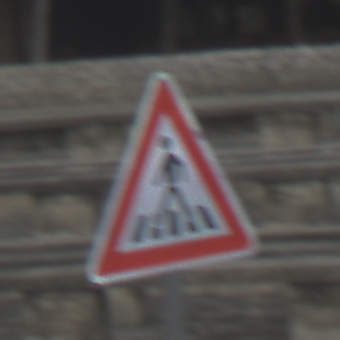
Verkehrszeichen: FussgaengerueberwegRechts
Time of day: MorningAfternoon
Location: Outdoor (Suburban)
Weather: PartlyCloudy
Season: NotSpecified
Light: Natural